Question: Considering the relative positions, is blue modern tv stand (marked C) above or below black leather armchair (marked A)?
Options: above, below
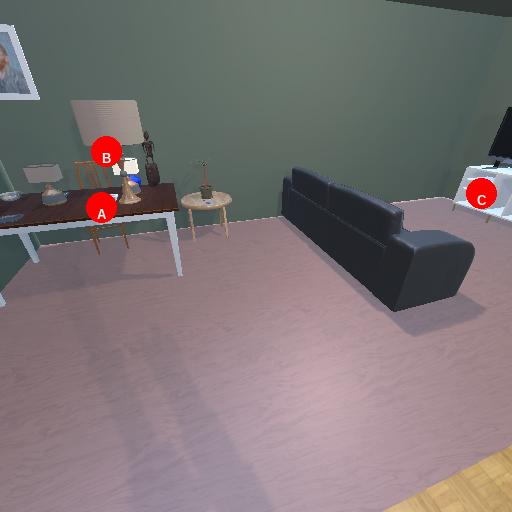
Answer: above